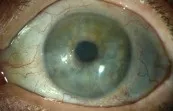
Resolution of CIN, small inferior corneal neovascularization, resolved epithelial defect with scarring and some residual amniotic membrane inferotemporally.
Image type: ophthalmic_imaging (slit_lamp_photograph)